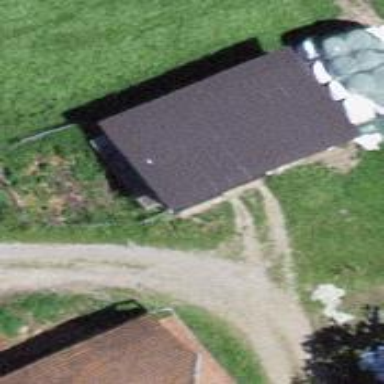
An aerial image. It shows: Shed building.